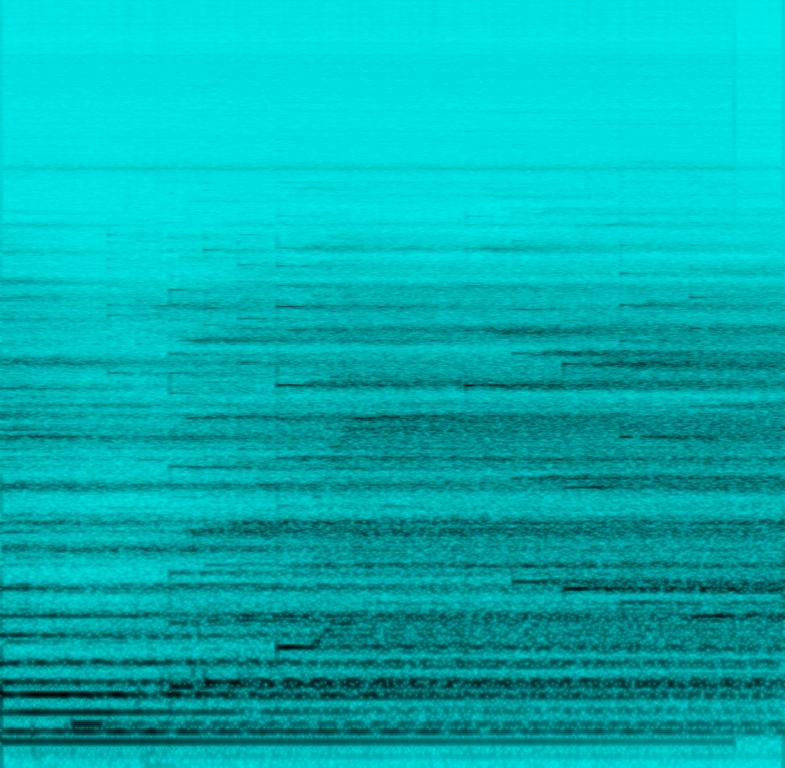
This audio clip features the end of an instrument with a lot of reverb. This additional reverb gives the ending an epic feel. At the end of the clip, a guitar chord is struck. There are no other instruments in this song. There are no voices in this song. This song can be used to promote a reverb pedal.